Question: I want to insert a date into the clients table my db schema is below, I want to insert them into the 'start_day' and 'end_day' fields.
I have the below in validations in ClientController.php
If I insert a foreign 'date_format' other than the one defined below I am thrown an error, but if I do insert the correct one it reverts to '0000-00-00'. But if I change the field 'type' to 'text' for example the 'date_format' is inserted fine.
'''
$rules = array(
'project_name' => 'required',
'project_brief' => 'required',
'start_day' => array('required', 'date_format:"m-d-Y"'),
'end_day' => array('required', 'date_format:"m-d-Y"')
);
'''
I'm not sure where the problem lies to be honest. I've even tried to convert the time doing the below:
'''
$start_day_old = Input::get('start_day');
$start_day = date("d-m-Y", strtotime($start_day_old));
$project = new Project;
$project->start_day = $start_day
$project->save();
'''
However the results were the same. Does anyone know how I can rectify this issue?

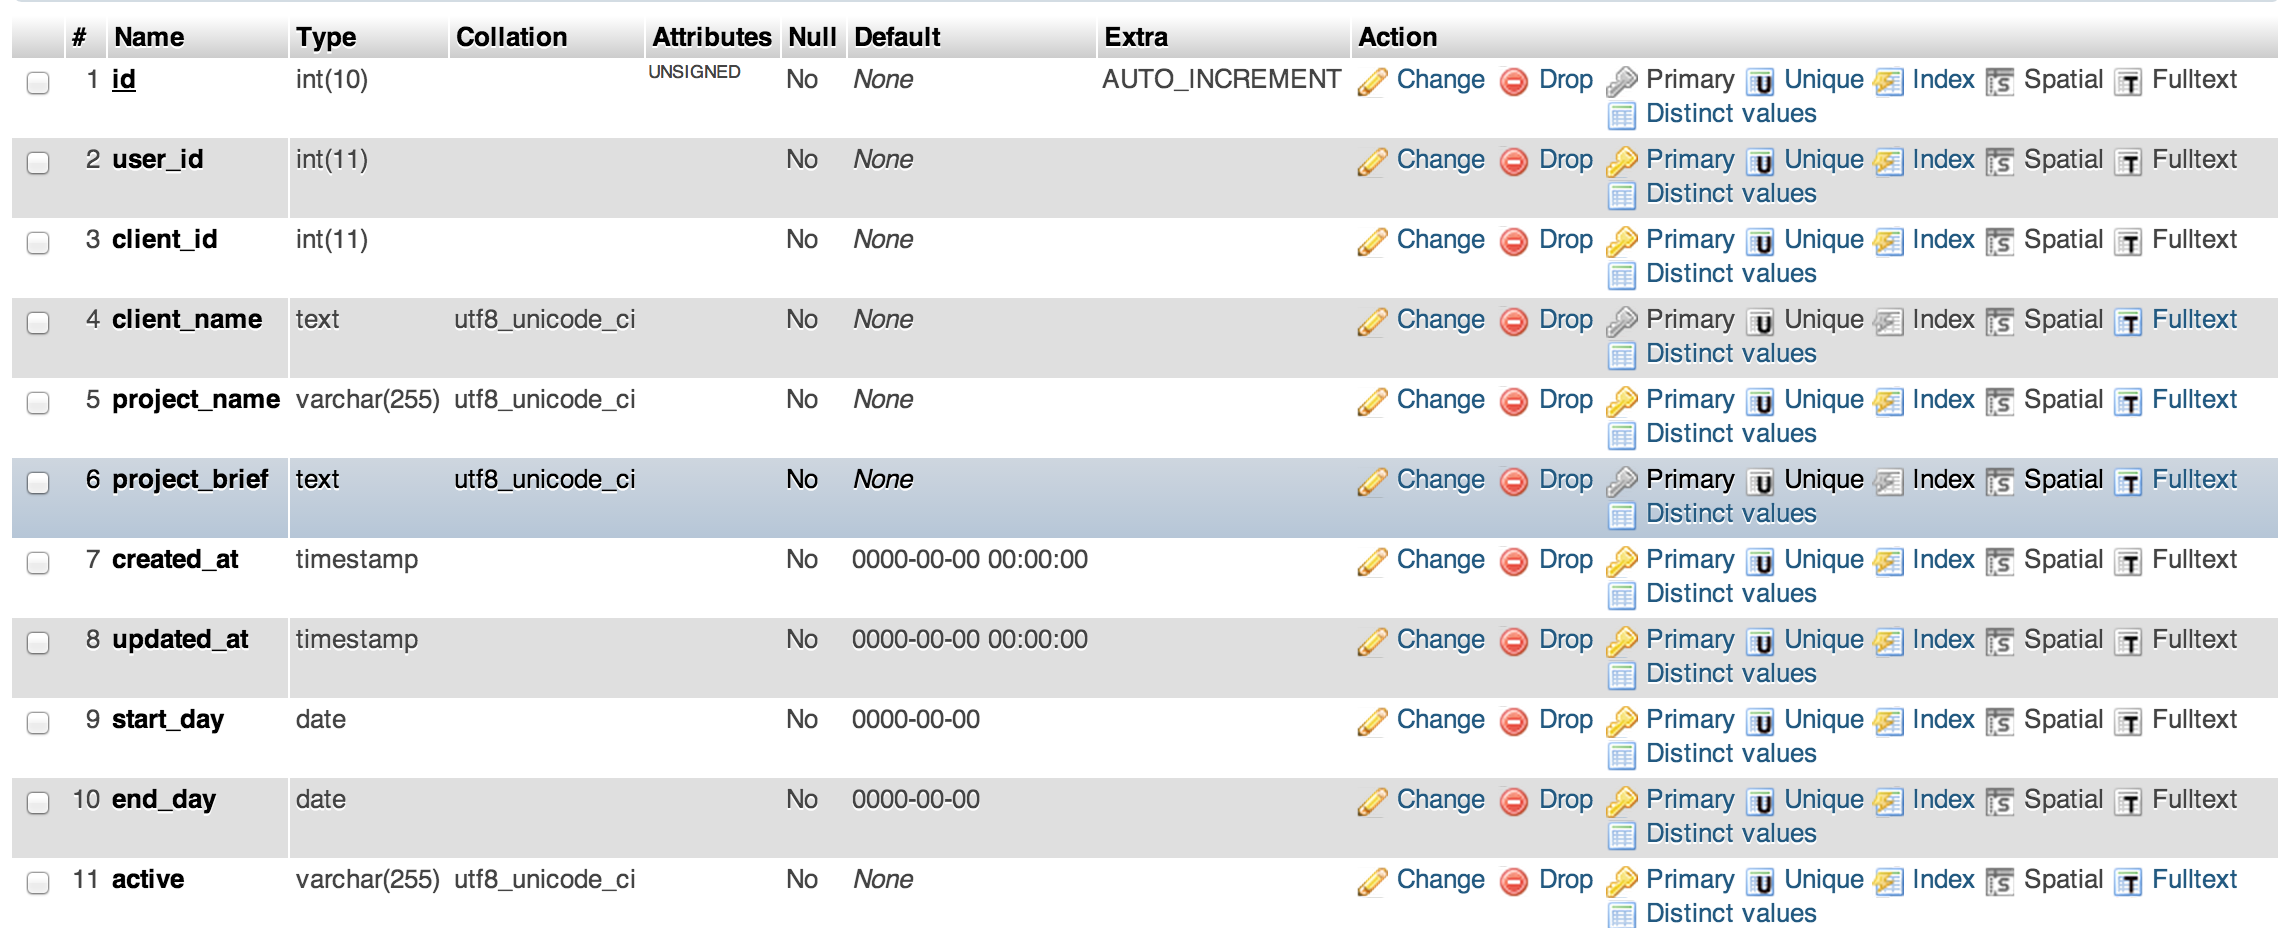
Answer: You can't insert a date formated as 'dd-mm-yyyy' in 'mysql''s 'date' field, it should be 'yyyy-mm-dd', so in your code here
'''
$start_day = date("d-m-Y", strtotime($start_day_old));
'''
Change it to
'''
$start_day = date("Y-m-d", strtotime($start_day_old));
'''
So, if a date is '15-10-2010' then it'll become '2010-10-15' and it's a valid date for 'date' field in the 'mysql' database.